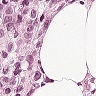
Metastatic tissue present: yes